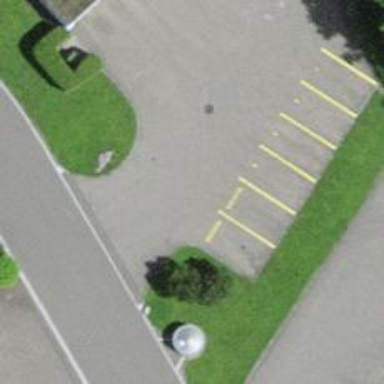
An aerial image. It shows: Parking aisle designated as service road.